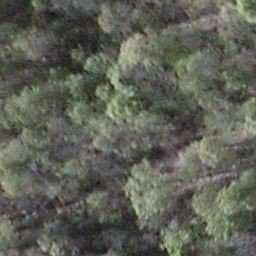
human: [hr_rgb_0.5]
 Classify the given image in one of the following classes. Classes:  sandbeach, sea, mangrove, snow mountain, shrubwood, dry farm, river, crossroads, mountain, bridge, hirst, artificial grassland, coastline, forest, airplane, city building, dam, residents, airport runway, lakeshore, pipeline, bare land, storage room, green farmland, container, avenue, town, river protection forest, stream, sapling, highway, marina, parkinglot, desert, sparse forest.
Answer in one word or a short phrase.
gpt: shrubwood